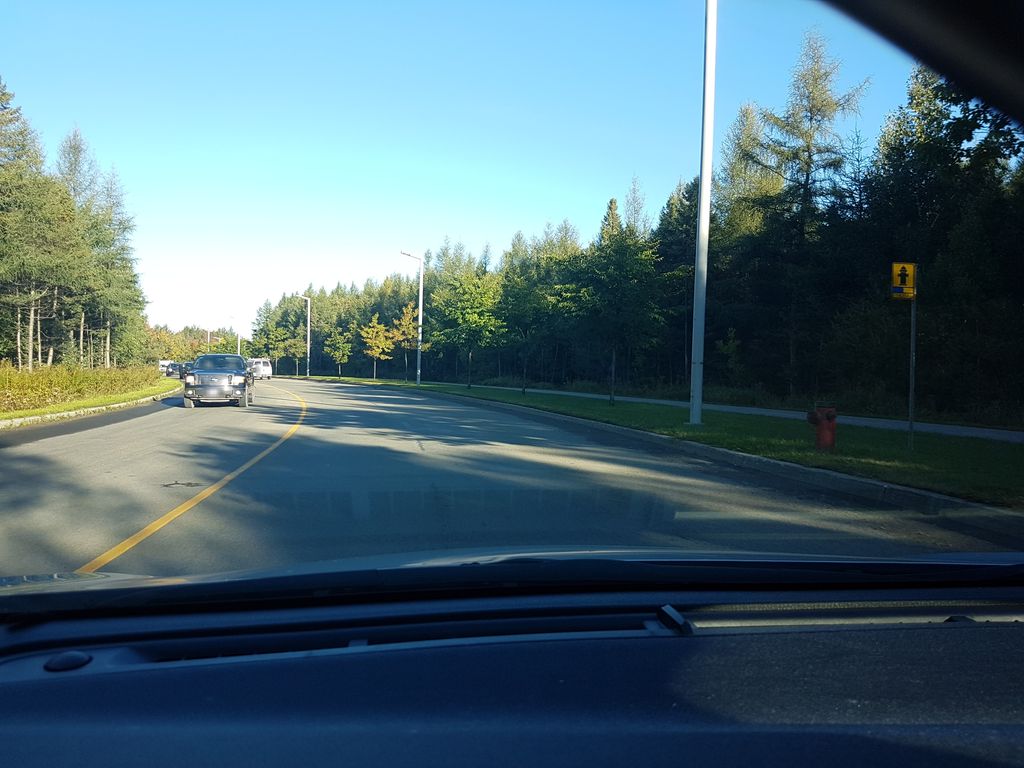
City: quebec_city